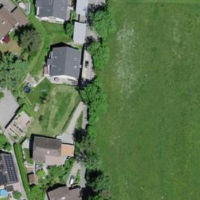
EUNIS habitat code: 55
Species observed at this site:
Lapsana communis